CT reconstruction: vmi40
Segmentation target: lesions
Patient: M, age 73
ISS stage: Stage 2
Metal implant: no
Axial slice:
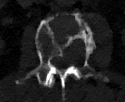
Sagittal slice:
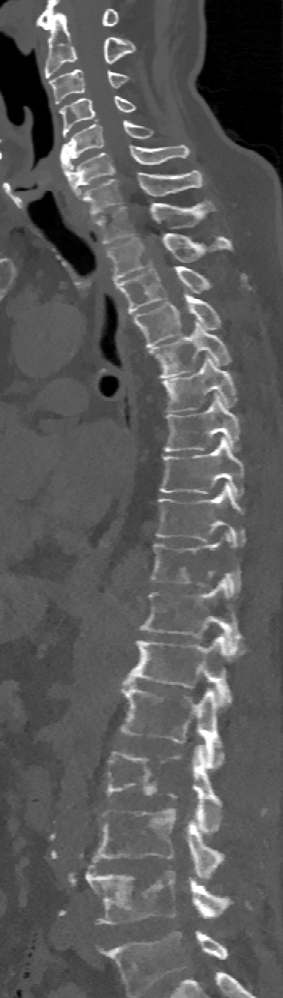